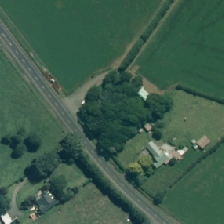
Land cover: shortrotation_cropland